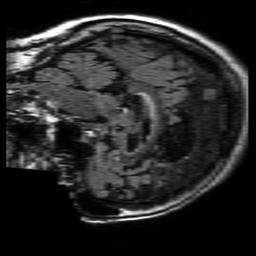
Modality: FLAIR
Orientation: sagittal
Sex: female
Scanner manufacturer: philips
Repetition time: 11 s
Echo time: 0.125 s